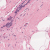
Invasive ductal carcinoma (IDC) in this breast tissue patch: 0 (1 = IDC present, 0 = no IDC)